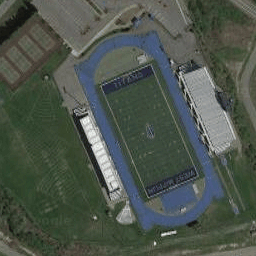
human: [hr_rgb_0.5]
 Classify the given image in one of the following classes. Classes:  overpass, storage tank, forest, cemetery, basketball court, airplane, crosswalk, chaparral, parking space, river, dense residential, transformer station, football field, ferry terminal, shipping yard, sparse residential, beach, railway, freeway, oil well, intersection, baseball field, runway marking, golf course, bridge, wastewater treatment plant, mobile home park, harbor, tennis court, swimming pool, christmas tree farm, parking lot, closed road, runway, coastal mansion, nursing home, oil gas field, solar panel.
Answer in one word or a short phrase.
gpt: football field